Interaction volume radius: 10 \u00c5
Interaction volume height: 20 \u00c5
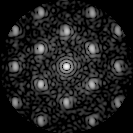
Disorder parameter: 0.2826